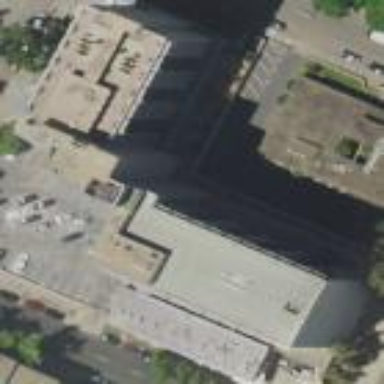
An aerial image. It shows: Building.